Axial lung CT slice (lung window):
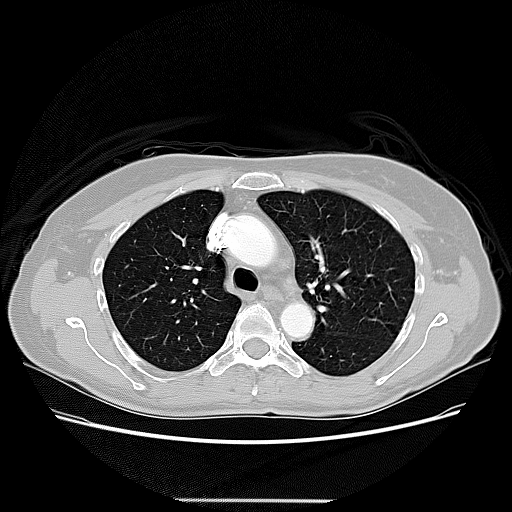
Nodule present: no